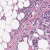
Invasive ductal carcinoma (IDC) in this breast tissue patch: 1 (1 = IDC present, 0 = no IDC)